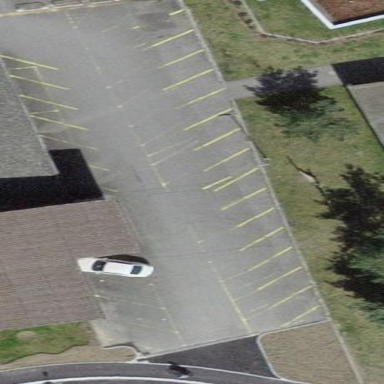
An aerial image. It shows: Parking area with surface.